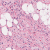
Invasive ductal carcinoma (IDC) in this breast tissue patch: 1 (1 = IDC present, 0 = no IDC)